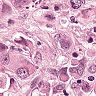
Metastatic tissue present: yes